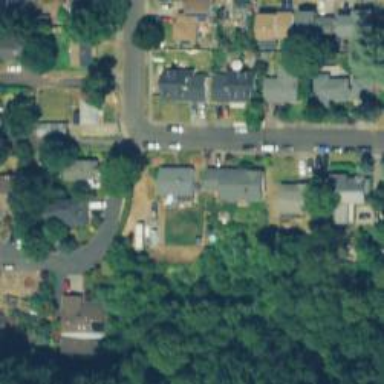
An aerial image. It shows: Residential road with sidewalk on the left.